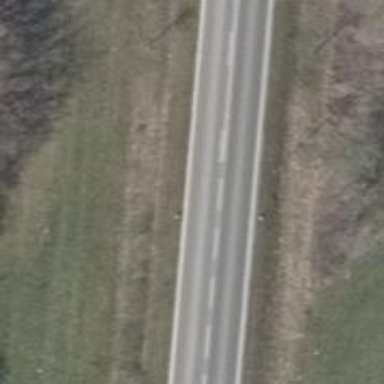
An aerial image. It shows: Secondary road with asphalt surface.